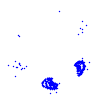
Particle: proton